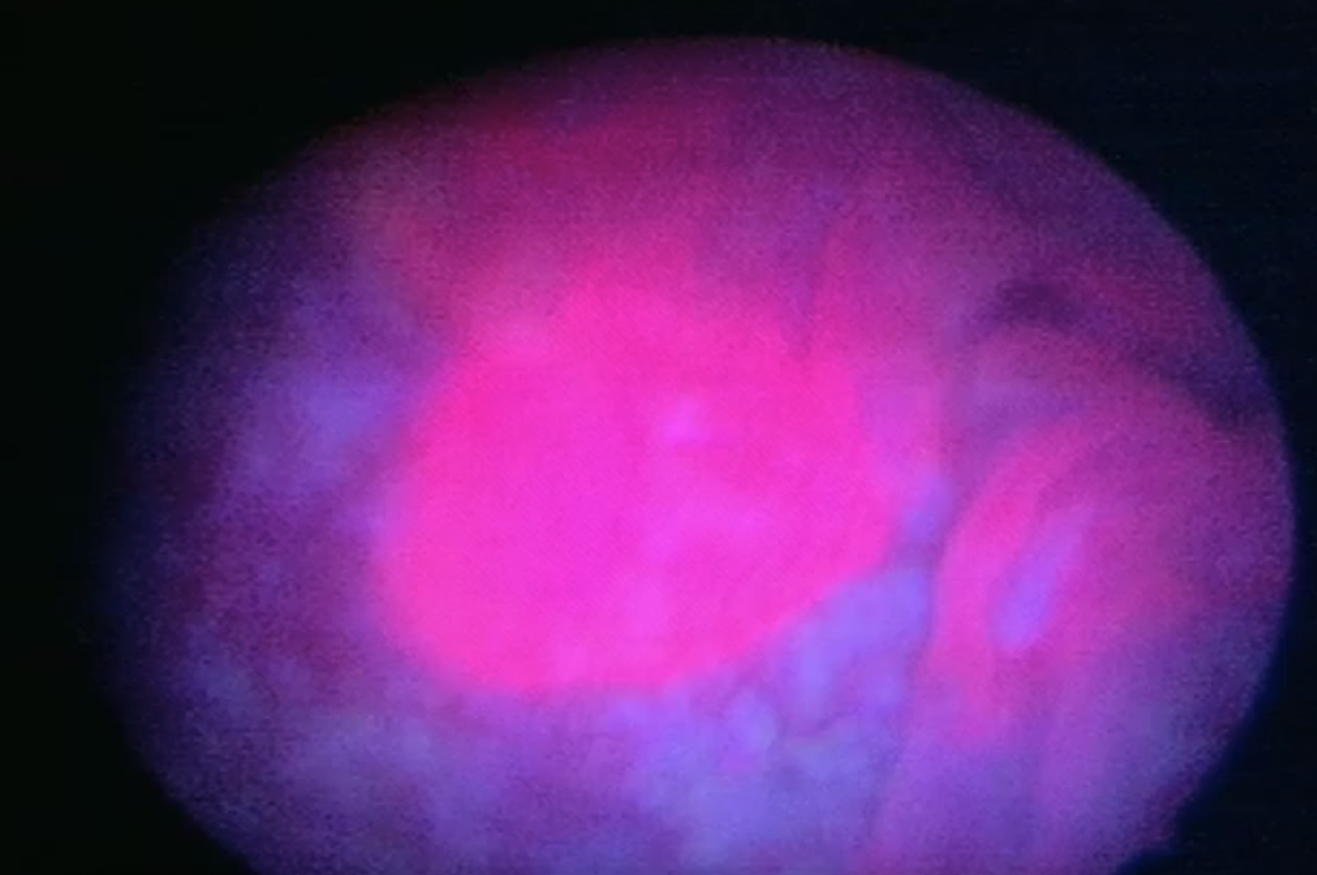
Modality: BLC
Class: Malignant
Subclass: CIS
Lesion: L3
Stage: Tis
Morphology: Non-papillary
Bladder cancer association: Yes